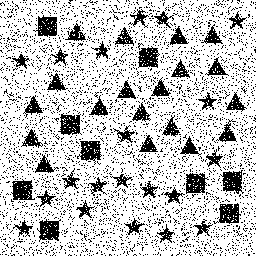
Squares: 9
Triangles: 19
Stars: 20
Total shapes: 48